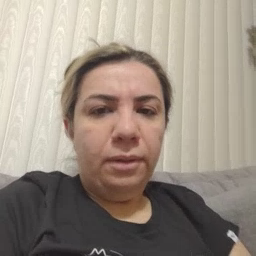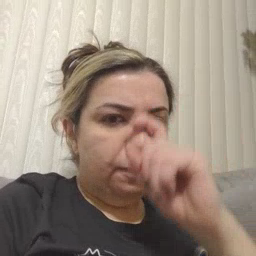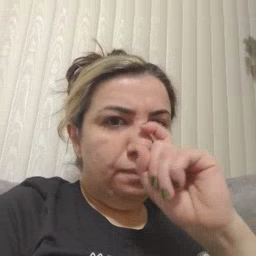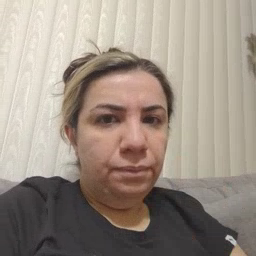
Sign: doll